Question: We are talking about a minimalistic nested 'Comment's Controller'.
the validation is 'validates :body, :presence => true'
Now, editing a comment works, and if i create a new comment and break the validation it is shown normally.
is when i EDIT a comment and delete his body, NORMALLY i should get an error about the Body, instead i get a 'NoMethodError in Comments#update'
Normally when i successfully edit a Comment '(http://localhost:3000/s/38/comments/11/edit)' it redirects me to @screen 'http://localhost:3000/s/38'. But if i empty the body and try to submit, it redirects me to 'http://localhost:3000/s/38/comments/11' instead of showing me the errors.

What am i missing ?
The Controller:
'''
def update
respond_to do |format|
if @comment.update(comment_params)
format.html { redirect_to @comment.screen, notice: 'Comment was successfully updated.' }
format.json { head :no_content }
else
format.html { render action: 'edit' }
format.json { render json: @comment.errors, status: :unprocessable_entity }
end
end
end
'''
My Edit Form:
'''
<%= form_for([@screen, @comment]) do |f| %>
<div class="panel panel-default">
<div class="panel-heading">
<h1>Edit your Comment</h1>
<% if @comment.errors.any? %>
<div id="error_explanation">
<h3><%= pluralize(@comment.errors.count, "error") %> prohibited this comment from being saved:</h3>
<ul>
<% @comment.errors.full_messages.each do |msg| %>
<li><%= msg %></li>
<% end %>
</ul>
</div>
<% end %>
</div>
<div class="panel-body">
<div class="form-group">
<%= f.label :body, "Comment" %>
<%= f.text_area :body, autofocus: true, class: "form-control" %>
</div>
</div>
<div class="panel-footer">
<%= f.submit "Edit Comment", class: "btn btn-primary" %>
<%= link_to "Back", @screen, class: "btn btn-primary" %>
</div>
</div>
<% end %>
'''
My Routes:
'''
resources :screens, :path => 's' do
resources :comments
member do
get :like
get :unlike
end
end
'''
'''
screen_comments GET /s/:screen_id/comments(.:format) comments#index
POST /s/:screen_id/comments(.:format) comments#create
new_screen_comment GET /s/:screen_id/comments/new(.:format) comments#new
edit_screen_comment GET /s/:screen_id/comments/:id/edit(.:format) comments#edit
screen_comment GET /s/:screen_id/comments/:id(.:format) comments#show
PATCH /s/:screen_id/comments/:id(.:format) comments#update
PUT /s/:screen_id/comments/:id(.:format) comments#update
DELETE /s/:screen_id/comments/:id(.:format) comments#destroy
'''
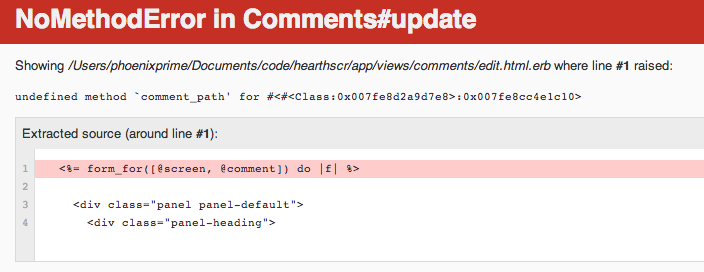
Answer: Form for using the polymorphic routes like that will always use the pluralized path for new records. I needed to be explicit in my form:
'''
form_for([@user, @profile], :url => user_profile_path(@user))
'''